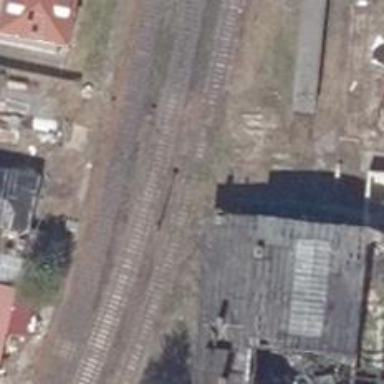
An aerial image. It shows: Preserved rail yard with railway tracks.